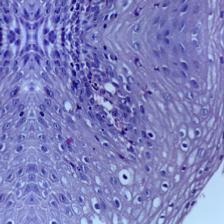
Diagnosis: OSCC